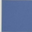
Piece: xx